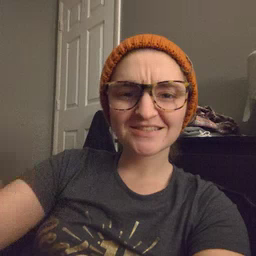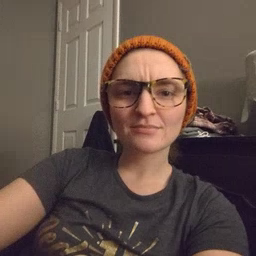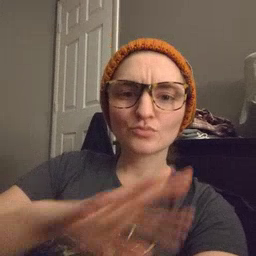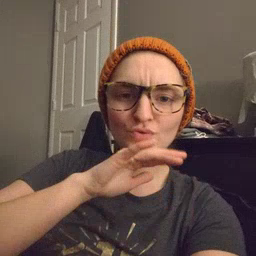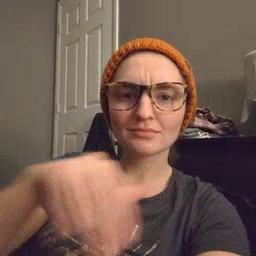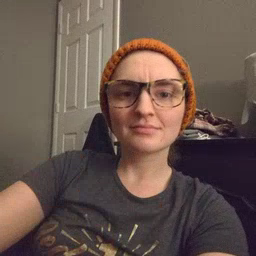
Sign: dirty